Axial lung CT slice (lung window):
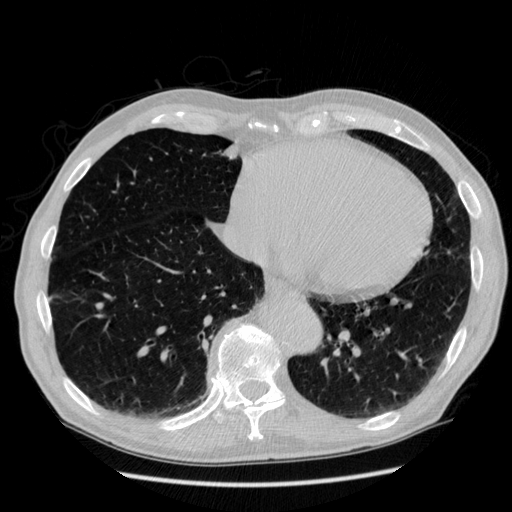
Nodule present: no